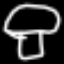
Label: mushroom